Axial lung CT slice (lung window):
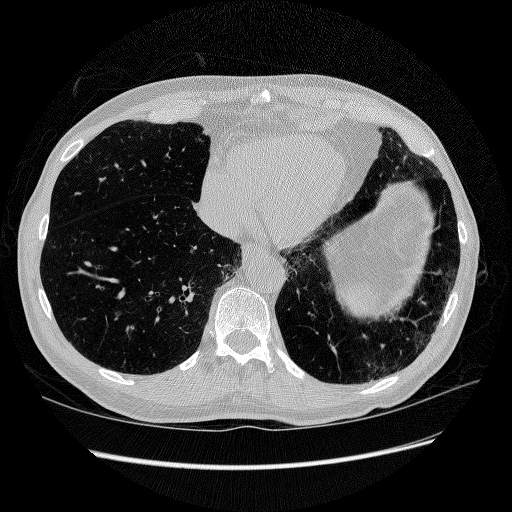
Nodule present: no